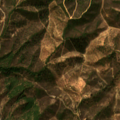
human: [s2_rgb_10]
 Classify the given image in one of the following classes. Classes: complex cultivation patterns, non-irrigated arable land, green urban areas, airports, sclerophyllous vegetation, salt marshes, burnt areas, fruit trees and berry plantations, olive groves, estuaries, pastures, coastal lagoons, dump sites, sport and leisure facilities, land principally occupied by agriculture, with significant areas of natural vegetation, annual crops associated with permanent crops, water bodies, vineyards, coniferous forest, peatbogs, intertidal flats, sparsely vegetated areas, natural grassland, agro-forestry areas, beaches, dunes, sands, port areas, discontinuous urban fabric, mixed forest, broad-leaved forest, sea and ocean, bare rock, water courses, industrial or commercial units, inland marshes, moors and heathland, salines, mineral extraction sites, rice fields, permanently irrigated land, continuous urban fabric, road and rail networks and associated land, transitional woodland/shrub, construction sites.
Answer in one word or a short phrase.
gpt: land principally occupied by agriculture, with significant areas of natural vegetation, sclerophyllous vegetation, transitional woodland/shrub